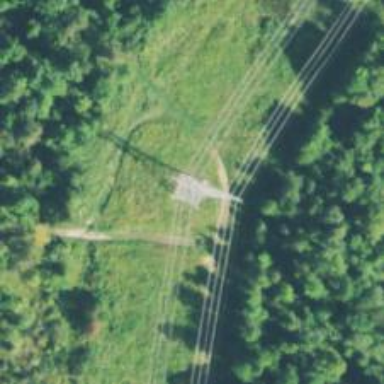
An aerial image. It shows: Lattice structure tower.